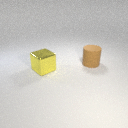
large yellow metal cube in front of large brown rubber cylinder